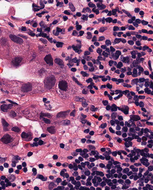
Tumor epithelial tissue: yes
Tumor-associated stroma tissue: yes
Normal tissue: no